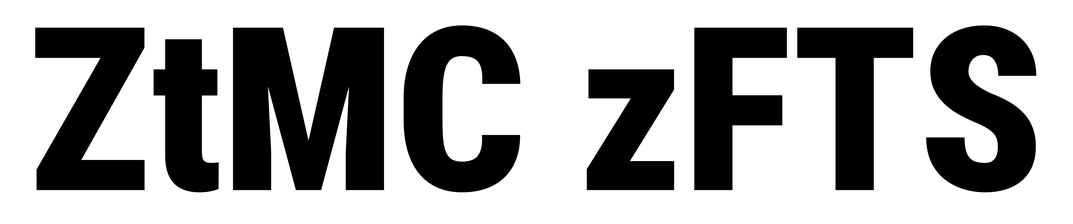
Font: Roboto_Condensed_Black